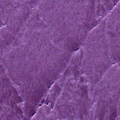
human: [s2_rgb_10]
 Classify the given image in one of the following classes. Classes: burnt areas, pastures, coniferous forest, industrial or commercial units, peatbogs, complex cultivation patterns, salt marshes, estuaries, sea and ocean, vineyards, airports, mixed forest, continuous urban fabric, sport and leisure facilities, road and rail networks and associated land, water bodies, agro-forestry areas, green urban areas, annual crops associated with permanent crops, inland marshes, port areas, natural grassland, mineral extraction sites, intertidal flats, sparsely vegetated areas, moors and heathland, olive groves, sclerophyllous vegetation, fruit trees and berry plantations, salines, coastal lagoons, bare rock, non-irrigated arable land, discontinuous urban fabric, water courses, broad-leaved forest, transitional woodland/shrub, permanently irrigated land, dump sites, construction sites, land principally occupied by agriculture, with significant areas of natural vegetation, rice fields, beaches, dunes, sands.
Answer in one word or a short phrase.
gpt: sea and ocean